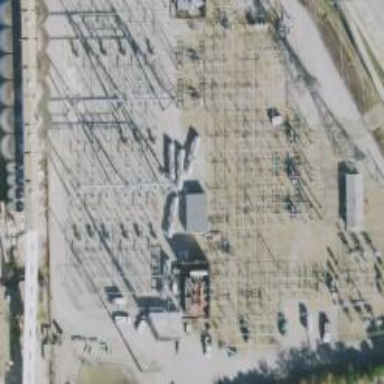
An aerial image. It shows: Switch used for power control.